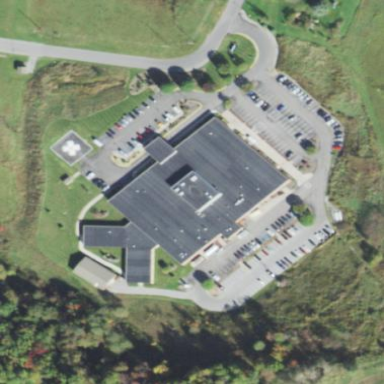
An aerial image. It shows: Hospital providing healthcare services.